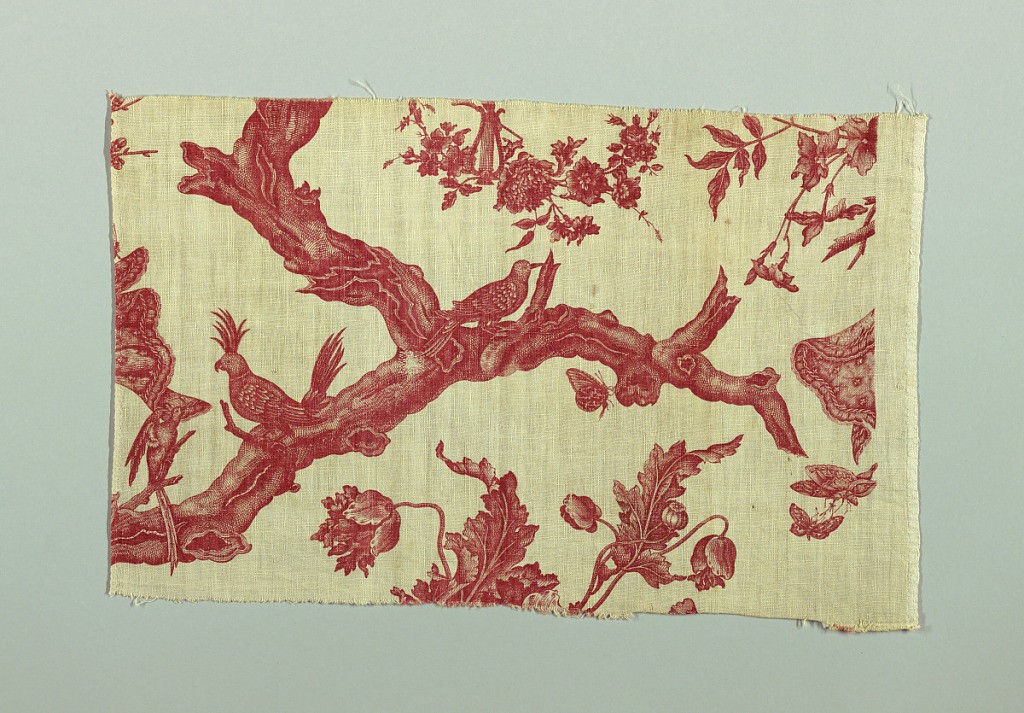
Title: Le manteau royal
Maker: Petitpierre et Cie, Nantes, France, 1770–1848
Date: ca. 1785
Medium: cotton Technique: printed by engraved copper plate on plain weave
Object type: Fragments
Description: Large twisting tree and elaborate arrangement of poppy-like blooms with scarf and mantle filled with fleur-de-lys and elaborate trophies with tassels and music books. In red on white.